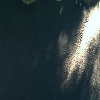
Label: water